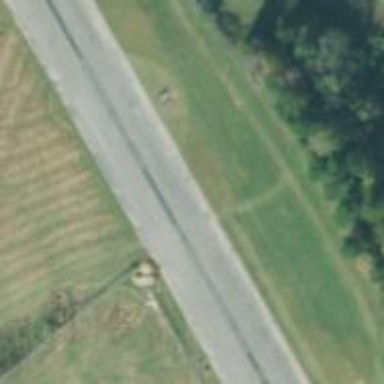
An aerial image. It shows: Footway along the road.